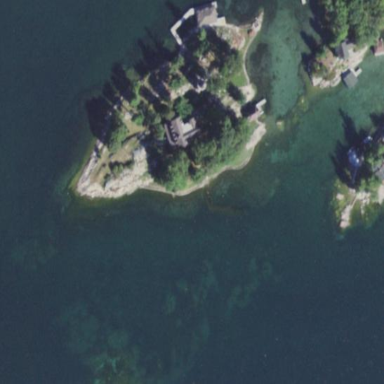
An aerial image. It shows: Islet.